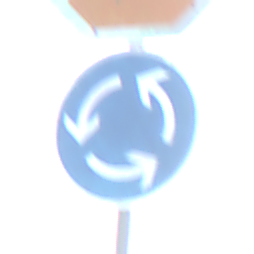
Verkehrszeichen: Kreisverkehr
Zusatzzeichen oben: Stop
Umgebung: Outdoor, Nature
Tageszeit: SunriseSunset
Wetter: PartlyCloudy
Licht: Natural
Jahreszeit: NotSpecified
Kontrast: MediumContrast